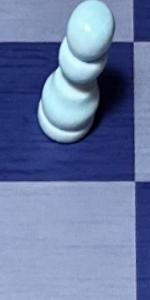
Label: Empty